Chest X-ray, PA view. Patient: 26 years old, sex M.
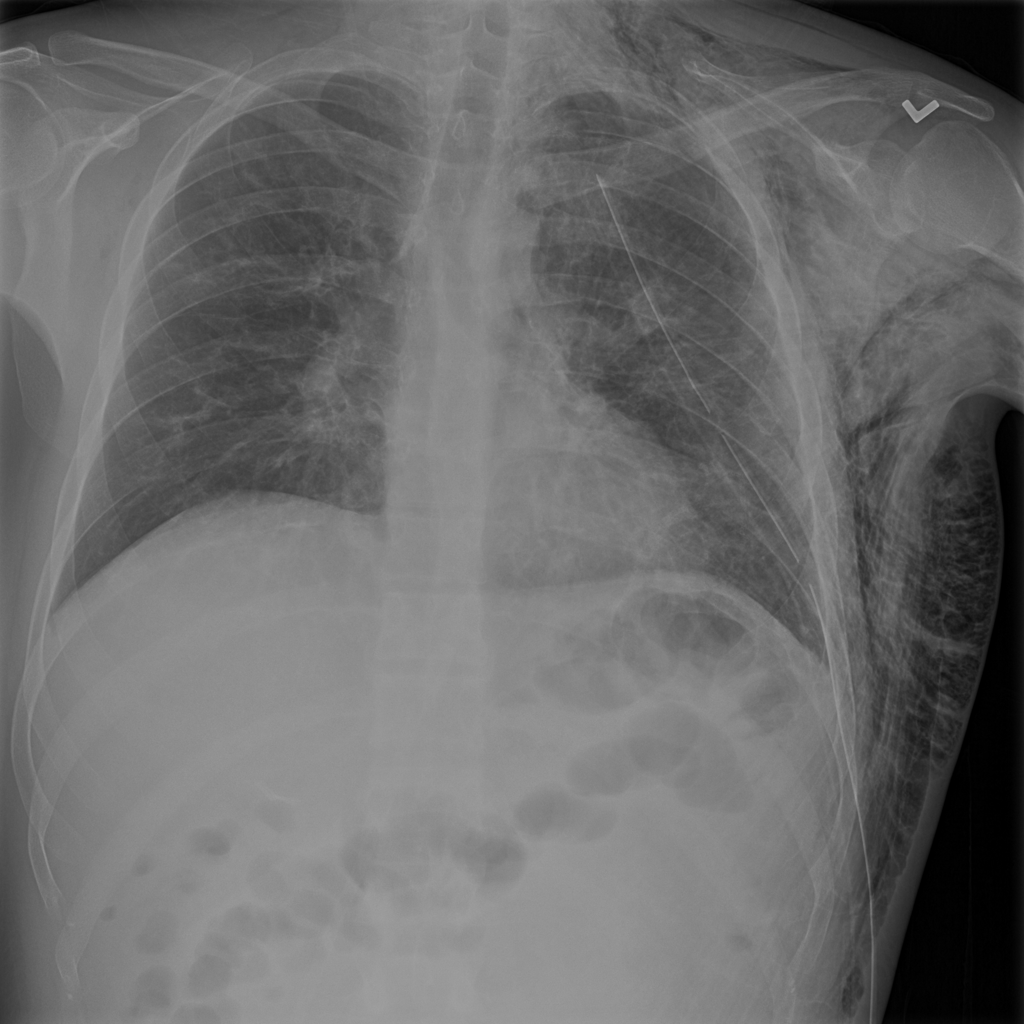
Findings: No Finding